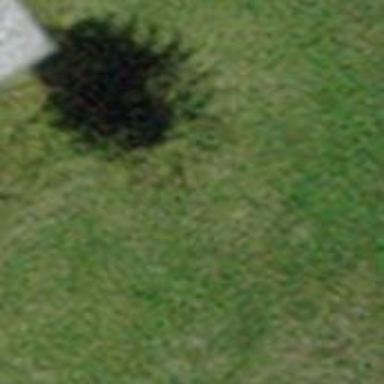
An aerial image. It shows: Needle-leaved tree in natural setting.